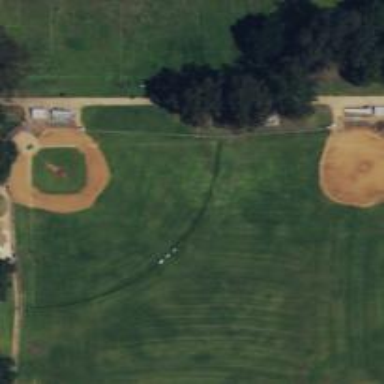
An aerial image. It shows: Baseball pitch for leisure land.